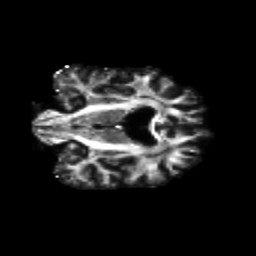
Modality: FA
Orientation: coronal
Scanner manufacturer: siemens
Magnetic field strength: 3 T
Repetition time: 8.8 s
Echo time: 0.085 s